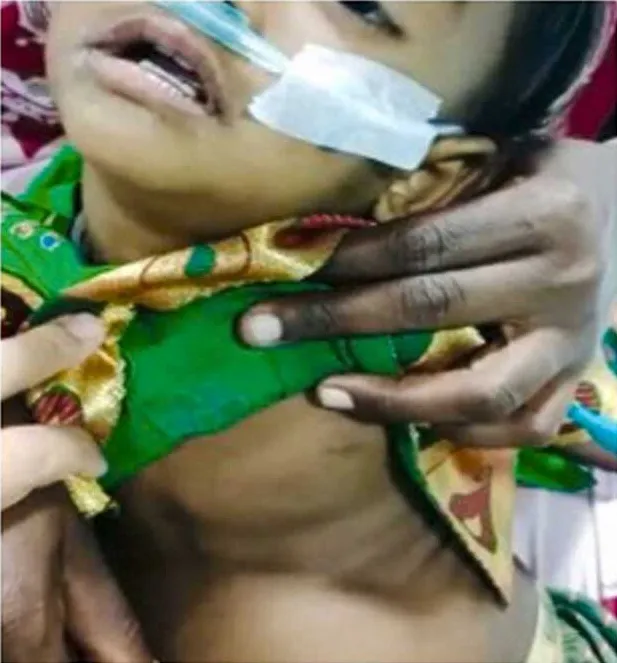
Shows drowsy child with severe intercostal and subcostal retraction.
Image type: medical_photograph (other_medical_photograph)